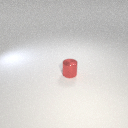
small red metal cylinder